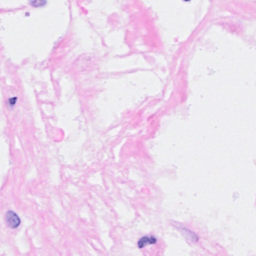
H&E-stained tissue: Breast